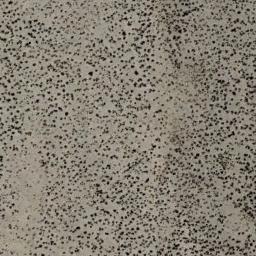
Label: chaparral